Aerial crown-view tile of a tropical tree (Barro Colorado Island, Panama), acquired 20250616:
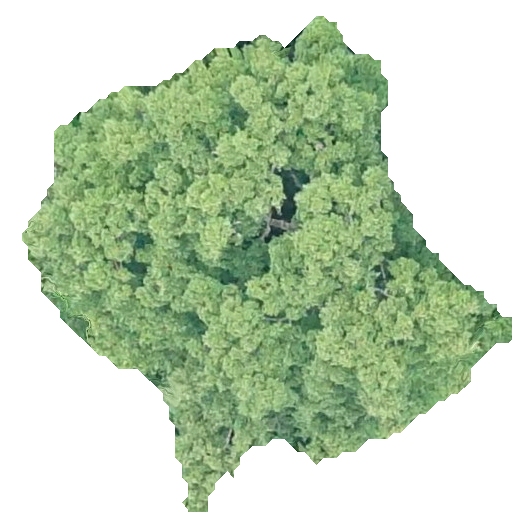
Species: Brosimum alicastrum
GBIF accepted scientific name: Brosimum alicastrum
Crown area: 198.115 m²